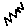
Label: zigzag